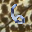
Label: 6